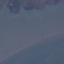
Land use / land cover class: SeaLake